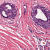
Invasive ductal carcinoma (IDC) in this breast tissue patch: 0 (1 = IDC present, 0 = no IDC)